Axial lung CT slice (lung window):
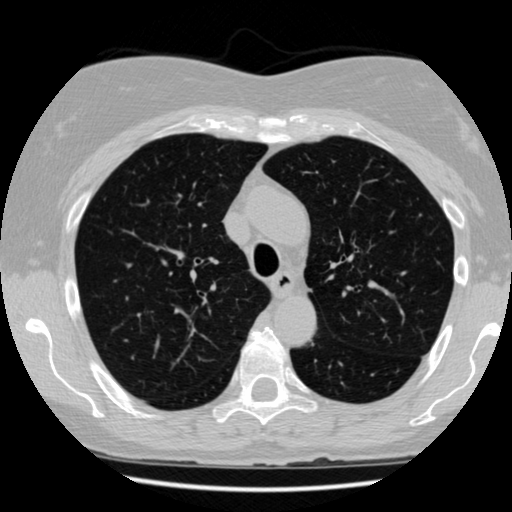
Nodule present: no